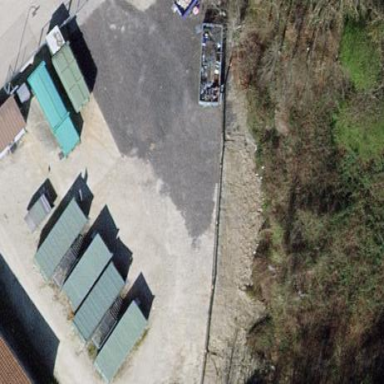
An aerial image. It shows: Recycling center.